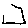
Label: hexagon